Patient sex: F
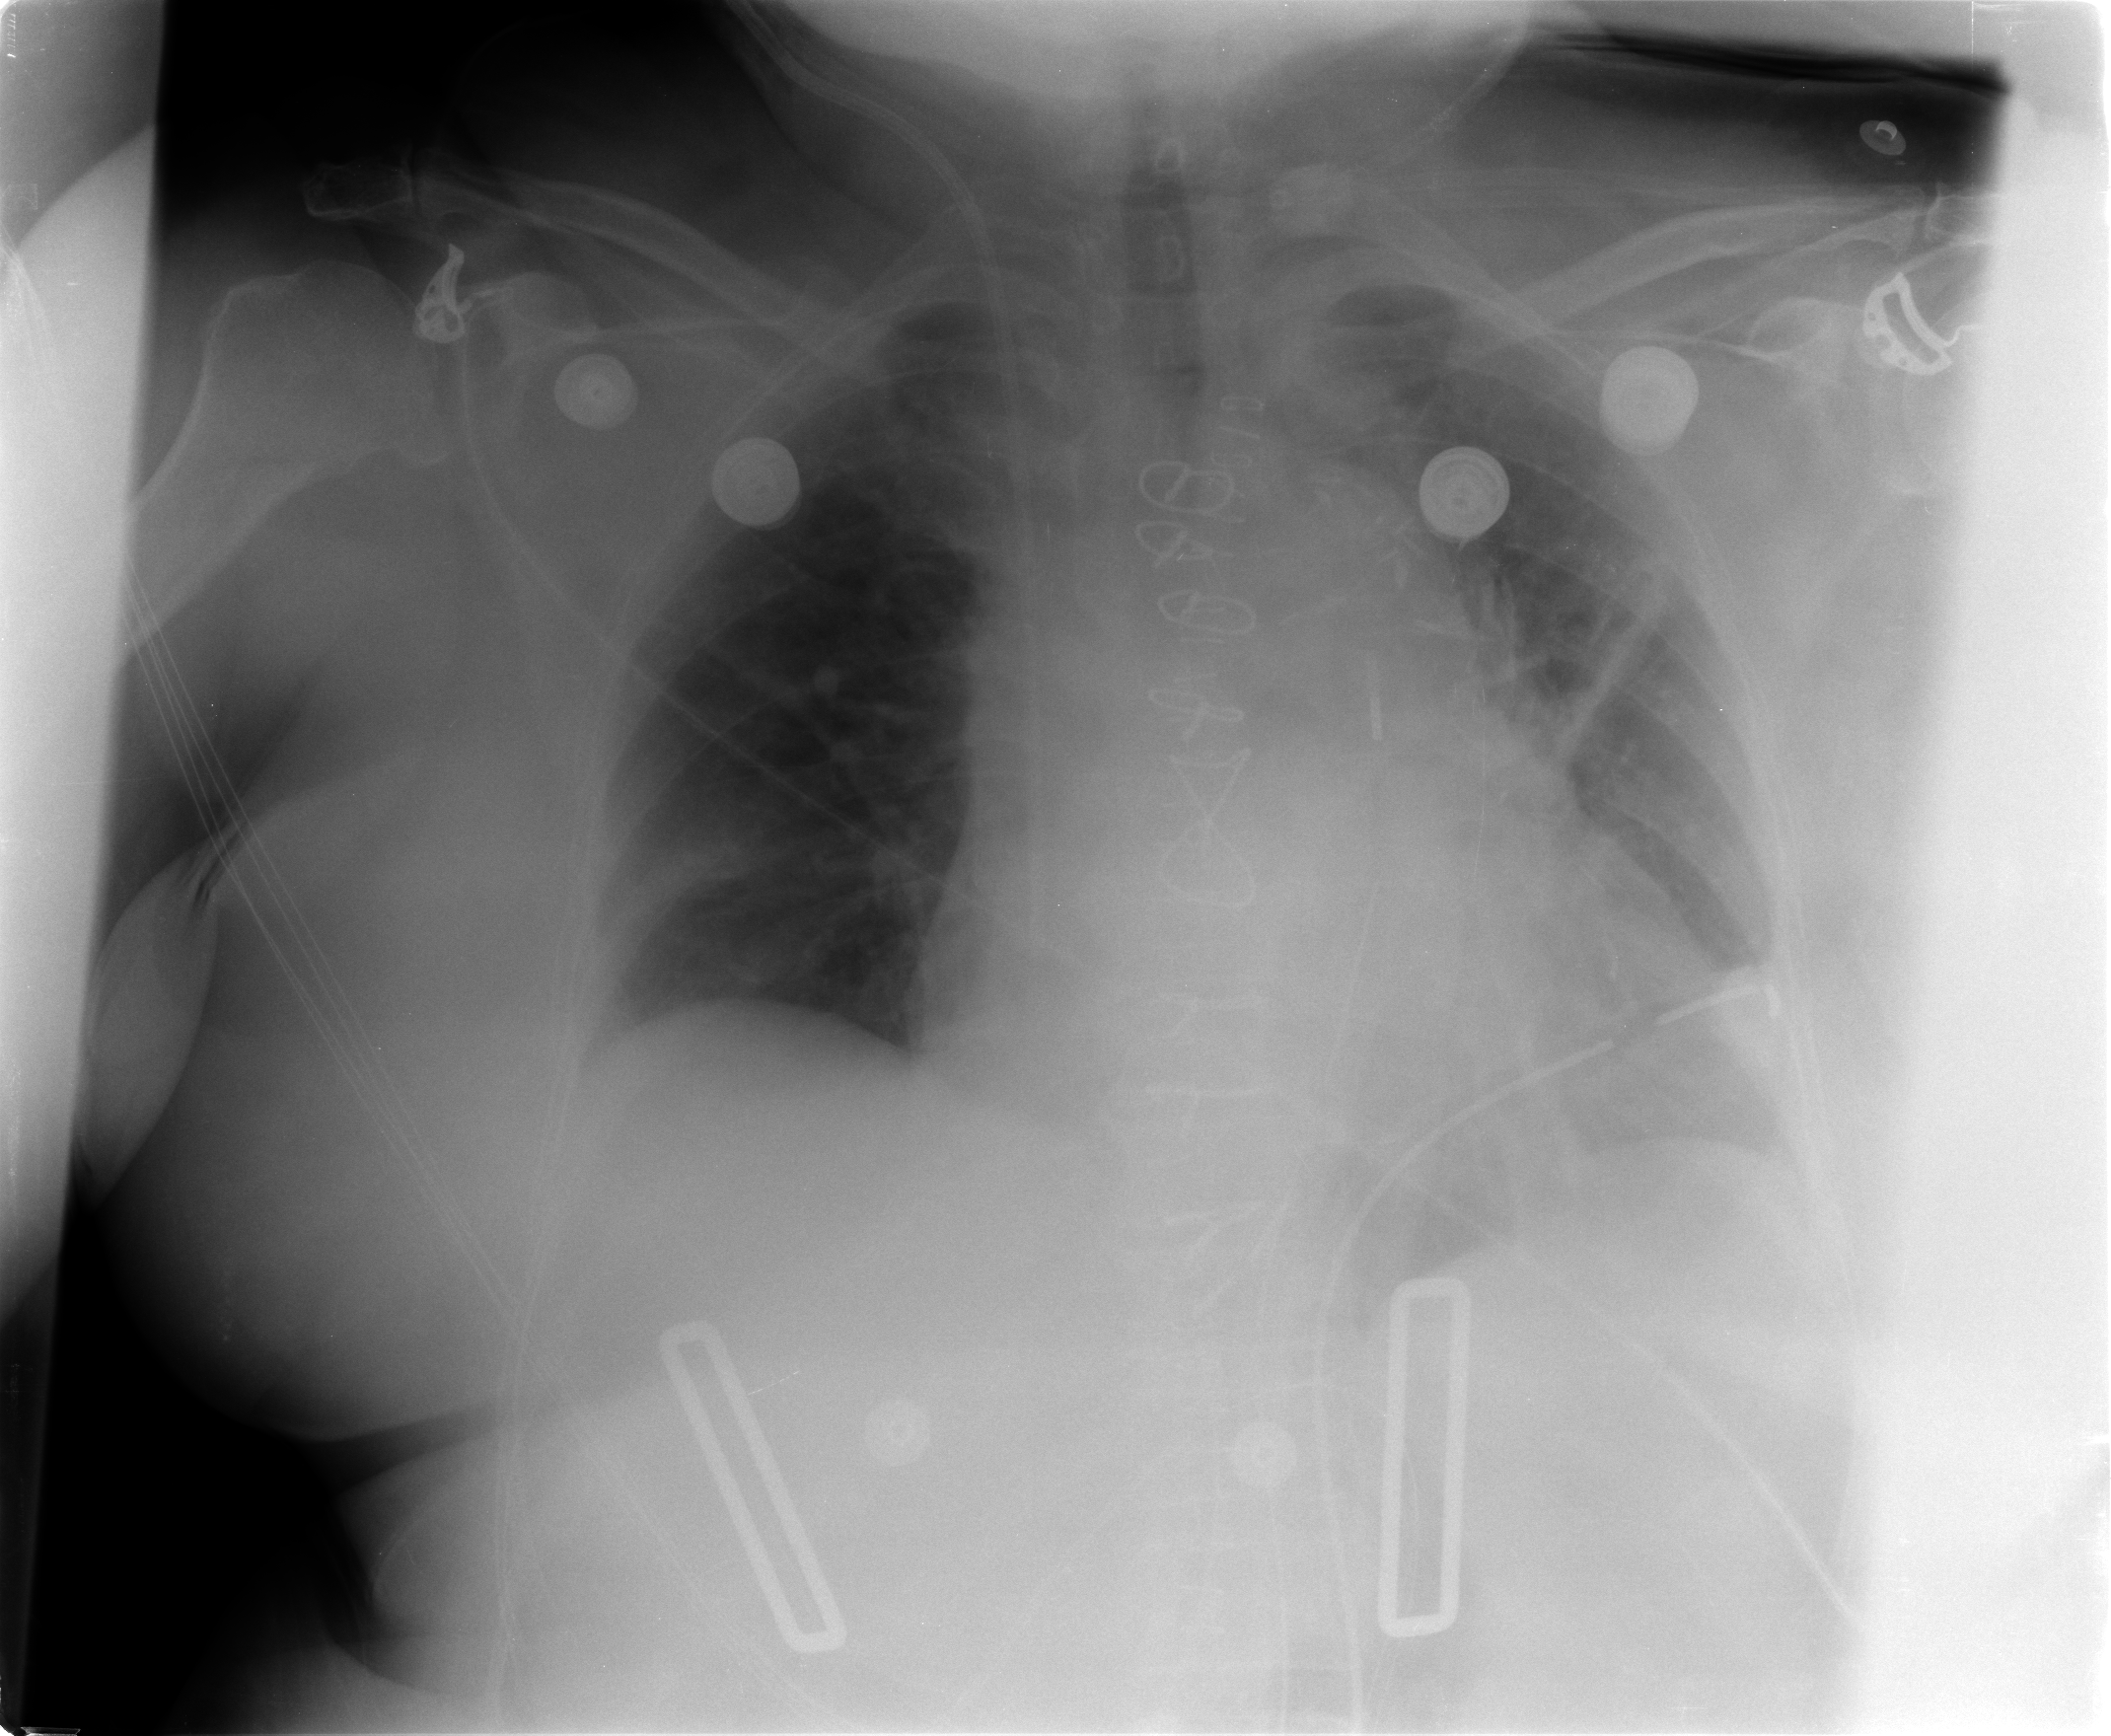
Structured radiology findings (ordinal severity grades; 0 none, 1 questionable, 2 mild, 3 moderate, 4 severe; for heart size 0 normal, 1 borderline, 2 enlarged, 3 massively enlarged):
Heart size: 2
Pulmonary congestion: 2
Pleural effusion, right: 0
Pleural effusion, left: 1
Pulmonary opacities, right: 1
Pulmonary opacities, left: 1
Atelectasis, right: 2
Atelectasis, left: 2